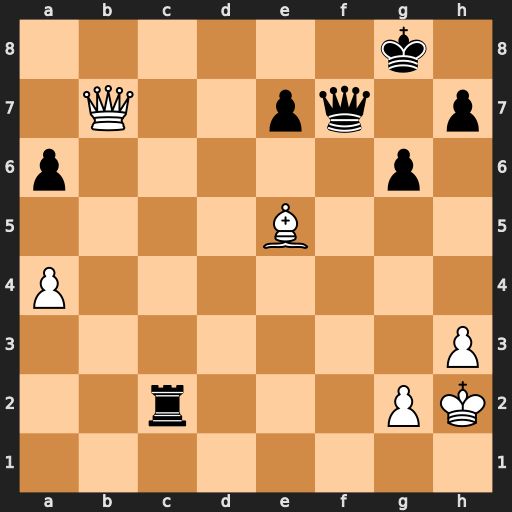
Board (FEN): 6k1/1Q2pq1p/p5p1/4B3/P7/7P/2r3PK/8
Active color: w
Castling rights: -
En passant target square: -
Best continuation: Qb8+ Qf8 Qb3+